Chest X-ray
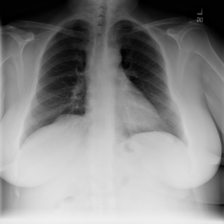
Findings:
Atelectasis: negative
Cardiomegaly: negative
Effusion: negative
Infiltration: negative
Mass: negative
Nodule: negative
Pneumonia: negative
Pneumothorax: negative
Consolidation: negative
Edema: negative
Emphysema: negative
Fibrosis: negative
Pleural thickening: negative
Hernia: negative